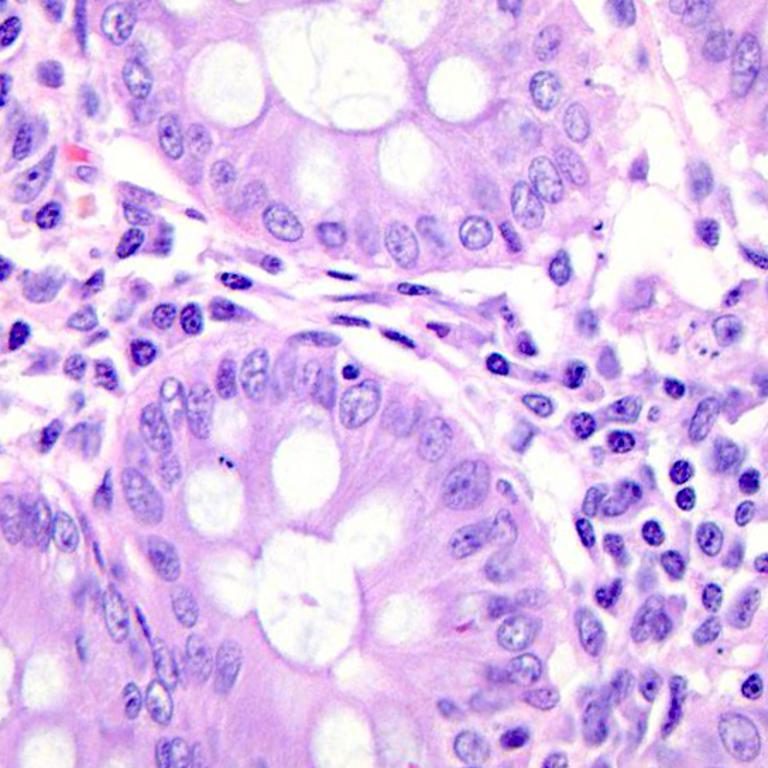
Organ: colon
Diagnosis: benign